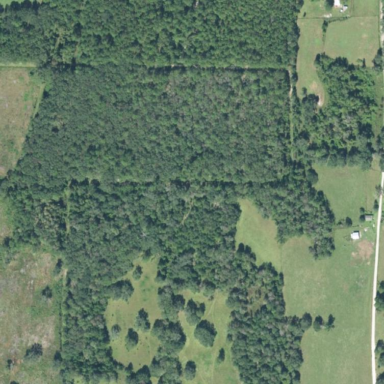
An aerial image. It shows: Mixed leaf woodland.